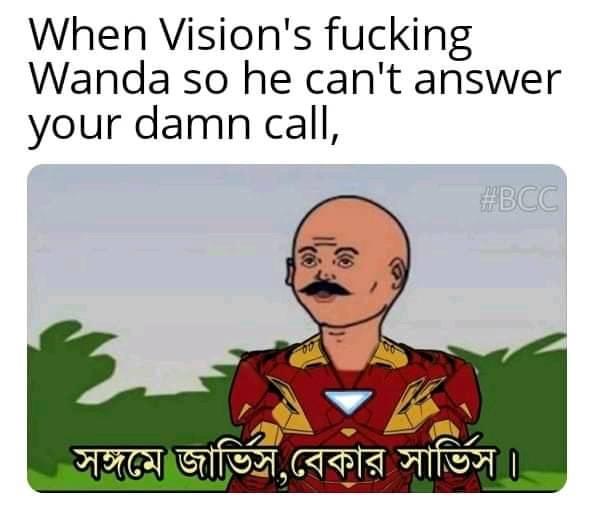
Caption: When Vision's fucking Wanda so he can't answer you damn call ,    সঙ্গমে জার্ভিস , বেকার সার্ভিস ।
Label: non-hate